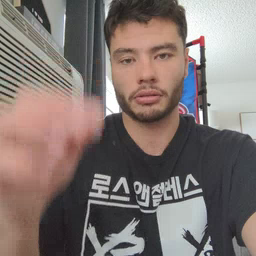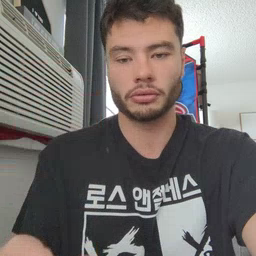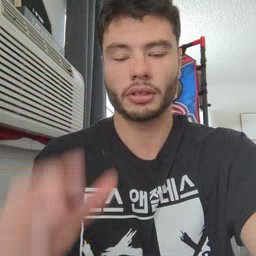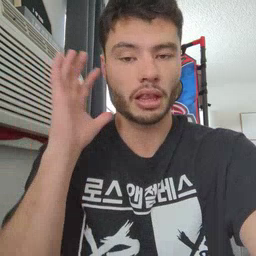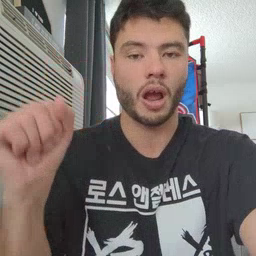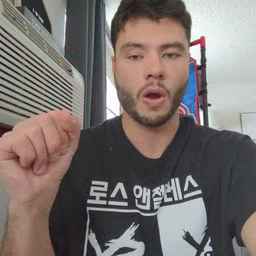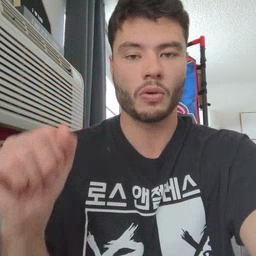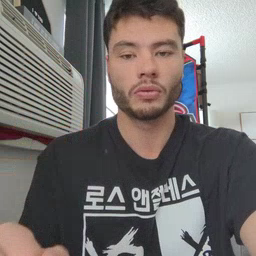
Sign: loud